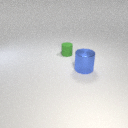
large blue metal cylinder to the right of small green rubber cylinder